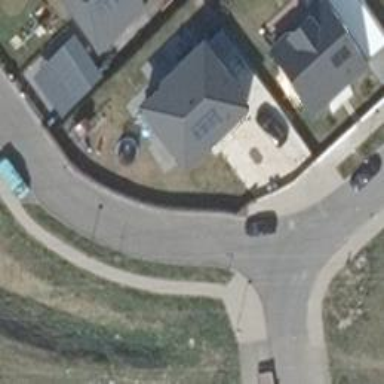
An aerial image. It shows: Residential road with asphalt surface and sidewalk on the left.